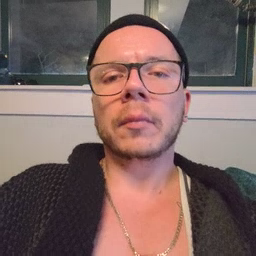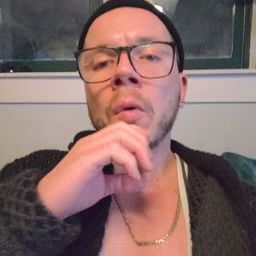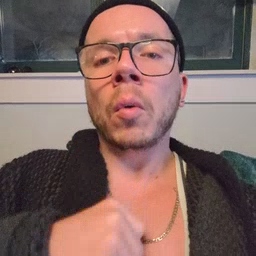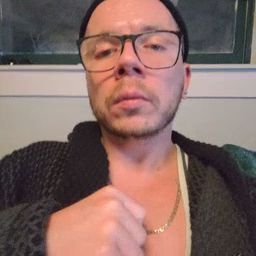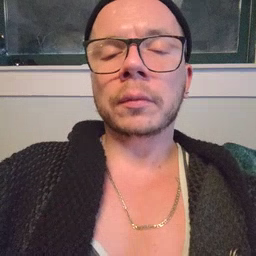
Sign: old